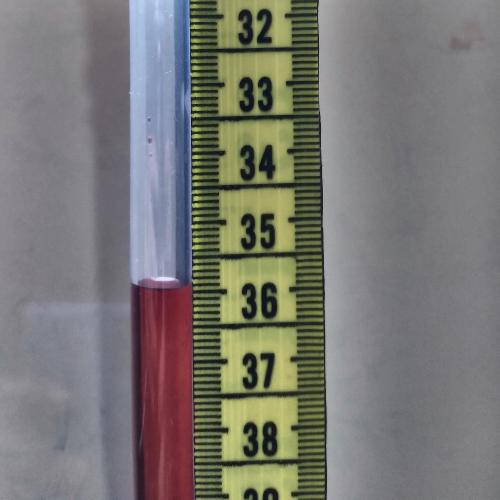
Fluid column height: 35.9 cm